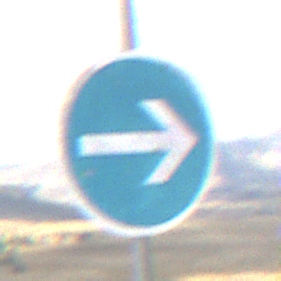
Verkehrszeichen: VorgeschriebeneFahrtrichtungHierRechts
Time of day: Midday
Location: Outdoor (Nature)
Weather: PartlyCloudy
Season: NotSpecified
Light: Natural